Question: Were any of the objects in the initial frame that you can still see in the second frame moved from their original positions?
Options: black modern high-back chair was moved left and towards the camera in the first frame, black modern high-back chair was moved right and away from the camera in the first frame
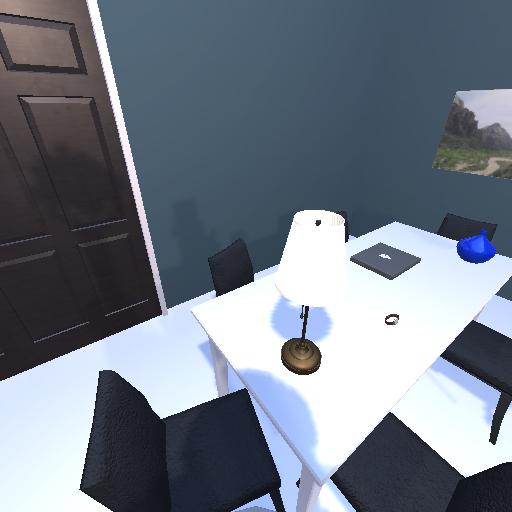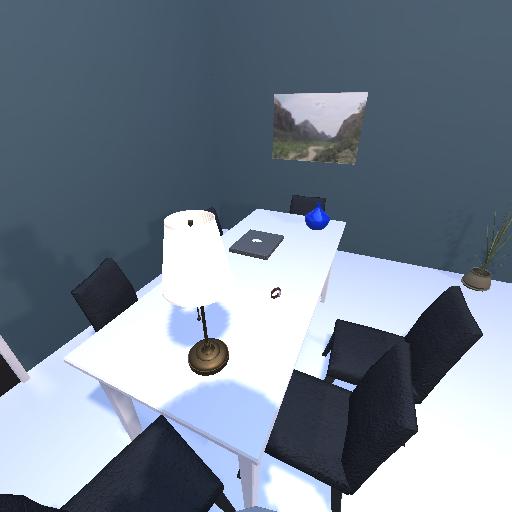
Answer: black modern high-back chair was moved left and towards the camera in the first frame